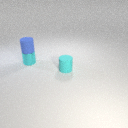
small blue rubber cylinder above small cyan metal cylinder